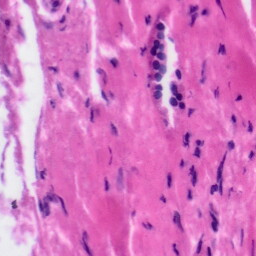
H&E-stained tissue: Tonsil